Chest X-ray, AP view. Patient: 64 years old, sex F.
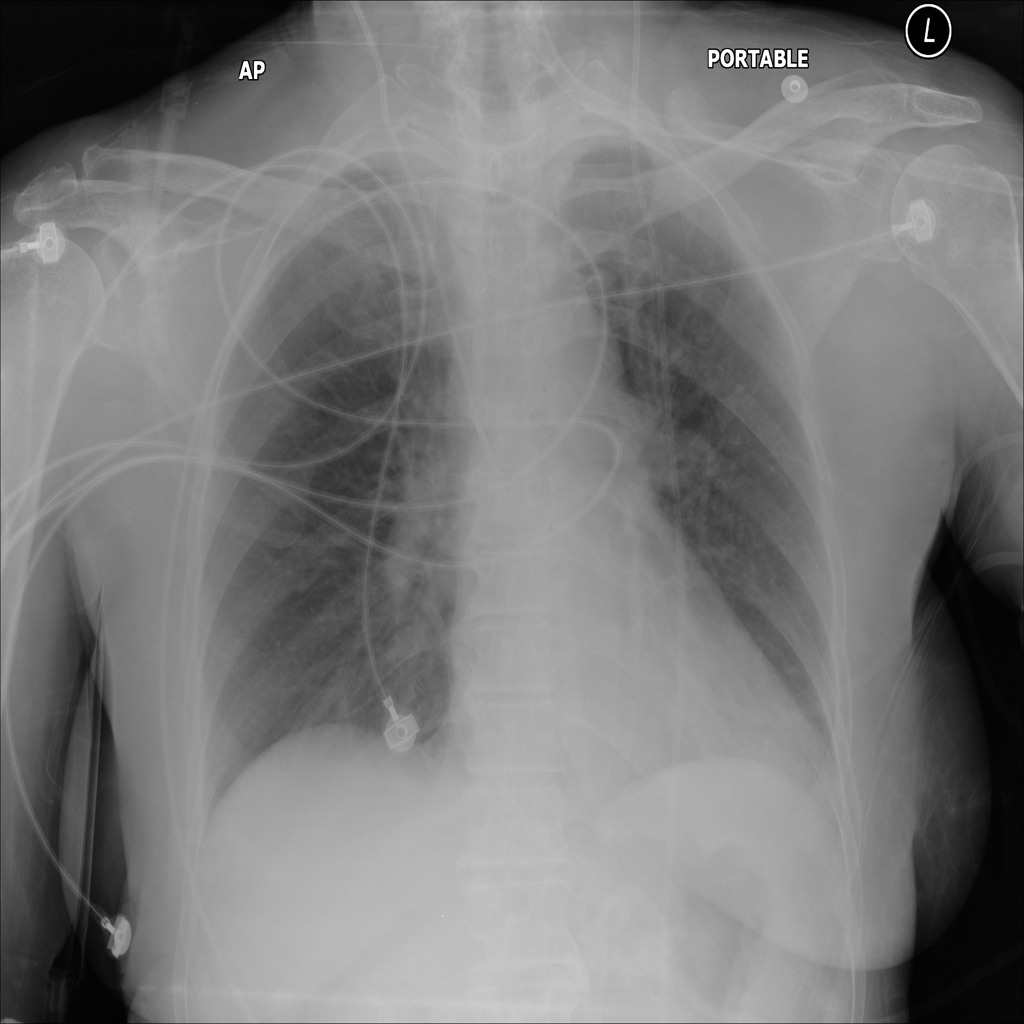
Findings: No Finding